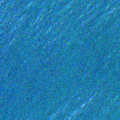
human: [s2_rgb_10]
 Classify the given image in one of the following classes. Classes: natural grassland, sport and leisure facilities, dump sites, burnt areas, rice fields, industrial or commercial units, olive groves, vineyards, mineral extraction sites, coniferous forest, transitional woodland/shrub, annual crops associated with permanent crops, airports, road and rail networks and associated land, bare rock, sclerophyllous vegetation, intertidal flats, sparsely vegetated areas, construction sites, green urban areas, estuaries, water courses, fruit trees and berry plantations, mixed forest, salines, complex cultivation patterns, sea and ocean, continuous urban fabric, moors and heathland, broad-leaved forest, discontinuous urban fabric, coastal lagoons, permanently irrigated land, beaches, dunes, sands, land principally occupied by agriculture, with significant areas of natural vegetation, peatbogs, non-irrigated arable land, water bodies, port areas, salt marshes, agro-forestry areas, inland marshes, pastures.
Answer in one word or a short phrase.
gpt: sea and ocean